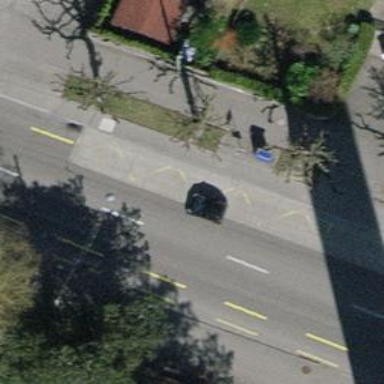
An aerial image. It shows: Tree-lined avenue.